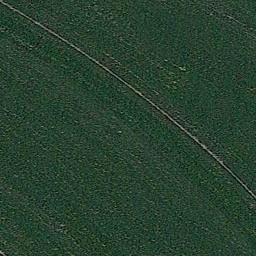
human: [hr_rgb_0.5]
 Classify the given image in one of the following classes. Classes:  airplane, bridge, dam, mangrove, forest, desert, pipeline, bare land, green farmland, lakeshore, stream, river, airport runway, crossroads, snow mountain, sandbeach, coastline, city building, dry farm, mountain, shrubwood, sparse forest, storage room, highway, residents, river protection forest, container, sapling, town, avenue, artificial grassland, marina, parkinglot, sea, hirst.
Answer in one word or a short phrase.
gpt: artificial grassland